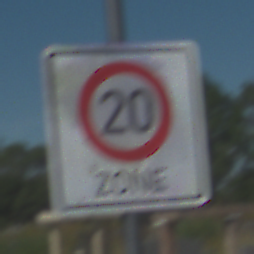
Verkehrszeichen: BeginnZone20
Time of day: Midday
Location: Outdoor (Special)
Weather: PartlyCloudy
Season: NotSpecified
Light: Natural